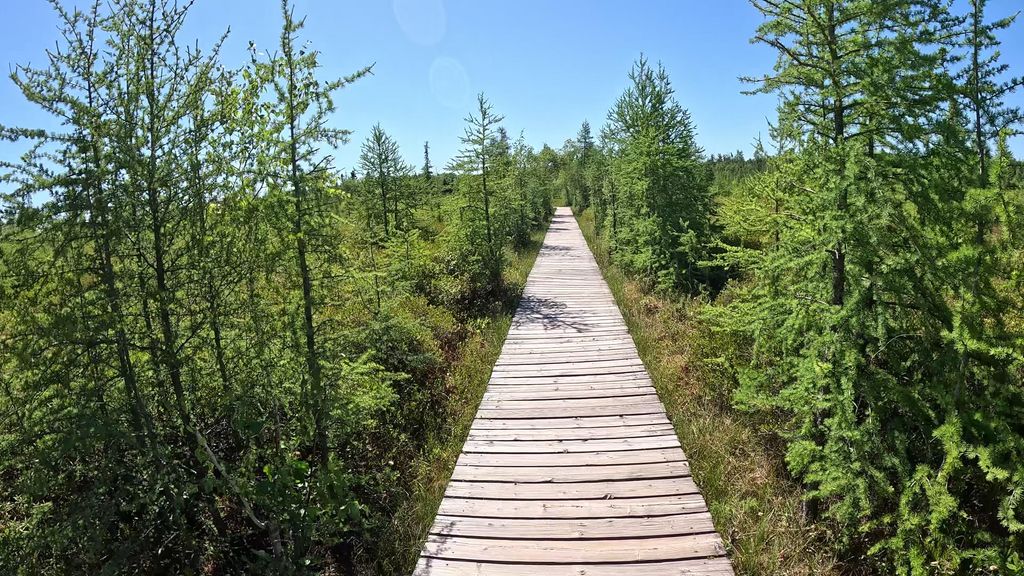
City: ottawa-gatineau